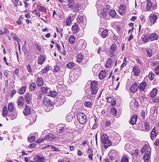
Tumor epithelial tissue: yes
Tumor-associated stroma tissue: yes
Normal tissue: no